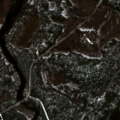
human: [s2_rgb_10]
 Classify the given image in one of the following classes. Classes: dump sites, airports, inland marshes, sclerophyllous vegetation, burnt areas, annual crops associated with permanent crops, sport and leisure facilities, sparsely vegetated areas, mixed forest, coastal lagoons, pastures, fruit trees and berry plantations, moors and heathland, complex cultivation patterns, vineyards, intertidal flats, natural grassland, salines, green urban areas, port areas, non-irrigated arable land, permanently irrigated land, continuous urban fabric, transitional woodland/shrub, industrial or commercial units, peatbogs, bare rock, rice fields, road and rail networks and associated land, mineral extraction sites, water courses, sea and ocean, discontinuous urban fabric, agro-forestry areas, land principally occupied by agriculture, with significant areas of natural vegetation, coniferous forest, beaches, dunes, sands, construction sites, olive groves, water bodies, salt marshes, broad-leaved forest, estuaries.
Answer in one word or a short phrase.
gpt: coniferous forest, transitional woodland/shrub